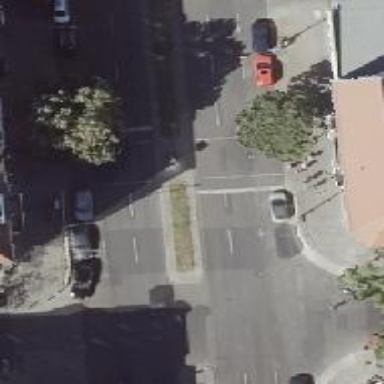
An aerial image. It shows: Road crossing with traffic signals.